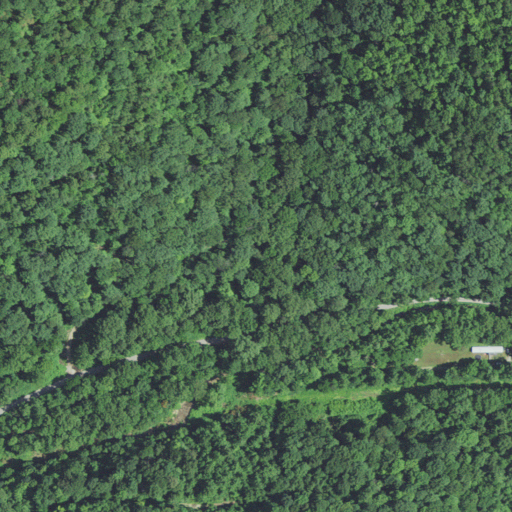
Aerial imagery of valley in West Virginia named Dark Hollow containing deciduous forest, open development, and mixed forest